Question: Using UML, I want to create the relation between : table user ( the user could be Buyer or Seller) and table job.
The buyer could leave feedbacks to seller and vice versa.
So, my approach is the following:
- - -
Please find enclosed the following attemp:

I need yours helps to know if is this correct or not ?
IF YOU HAVE ONOTHER CONCEPTION TO RELATE THESE TABLES DON'T HESITATE.
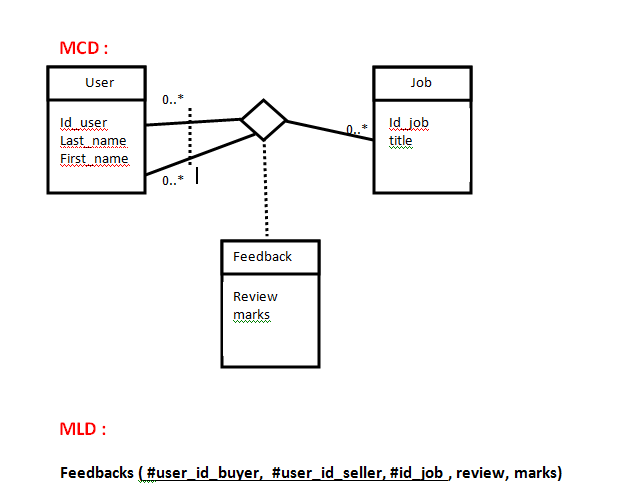
Answer: You have two associations between your ternary and your User class, one association with the Job class and a dependency on the Feedback class: this is definitely not a ternary.
MCD and MLD are two abbreviations for <URL> view of the informations. Merise is not at all object-oriented, while UML is purely object-oriented.
The alternative I propose you is to forget your ternary. I don't understand how you can introduce a reflexive relationship between User and User. In my mind you have a real Feedback class which has a relationship on the buyer (of type User) and the seller (also of type User). In a way, as an object representation your UML diagram should be close to the Merise logical diagram (MLD) you did not produced but coded. It would be something like that: